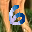
Label: 6